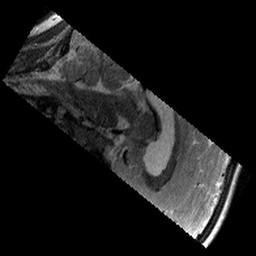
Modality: T2w
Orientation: sagittal
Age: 9
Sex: male
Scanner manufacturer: siemens
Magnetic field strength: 3 T
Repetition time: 9.23 s
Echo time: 0.067 s